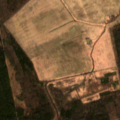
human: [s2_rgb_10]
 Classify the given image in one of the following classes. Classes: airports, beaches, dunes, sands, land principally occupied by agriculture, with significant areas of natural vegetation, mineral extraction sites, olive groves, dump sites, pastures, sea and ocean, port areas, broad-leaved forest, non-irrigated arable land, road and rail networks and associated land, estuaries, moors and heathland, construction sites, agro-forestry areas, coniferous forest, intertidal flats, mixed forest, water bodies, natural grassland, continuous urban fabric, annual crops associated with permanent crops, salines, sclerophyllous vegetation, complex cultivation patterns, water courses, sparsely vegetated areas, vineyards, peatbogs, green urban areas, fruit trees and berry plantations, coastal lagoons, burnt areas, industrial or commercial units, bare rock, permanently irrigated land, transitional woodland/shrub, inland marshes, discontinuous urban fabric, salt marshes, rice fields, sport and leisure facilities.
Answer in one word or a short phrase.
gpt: non-irrigated arable land, broad-leaved forest, coniferous forest, mixed forest, transitional woodland/shrub